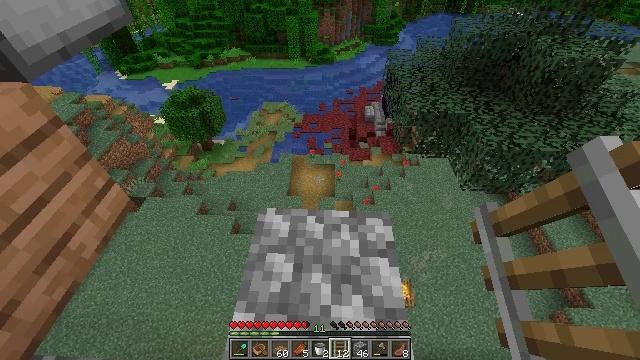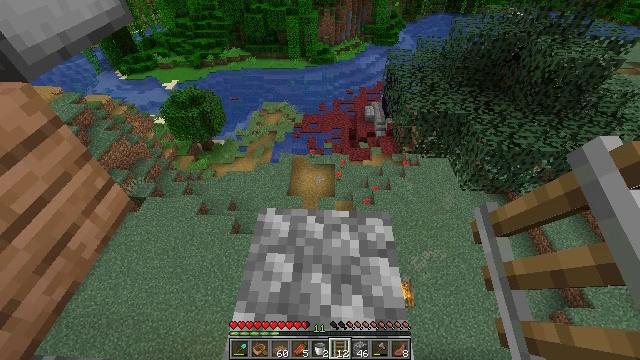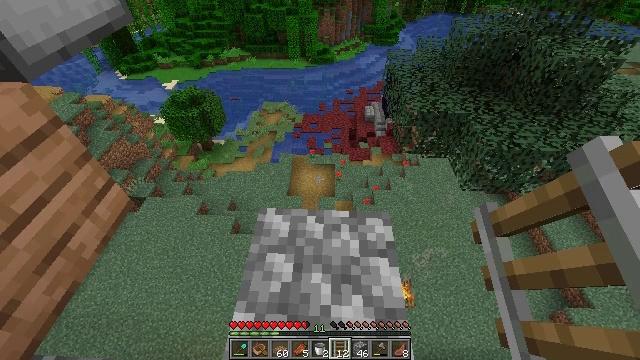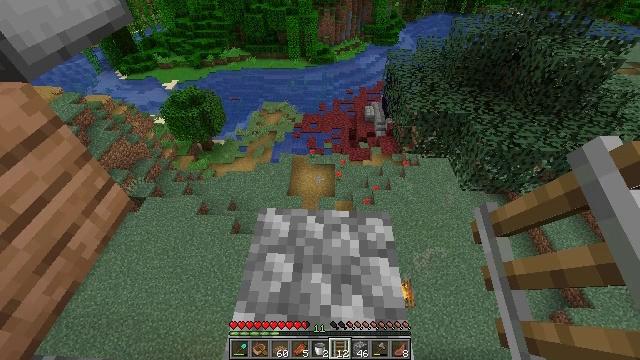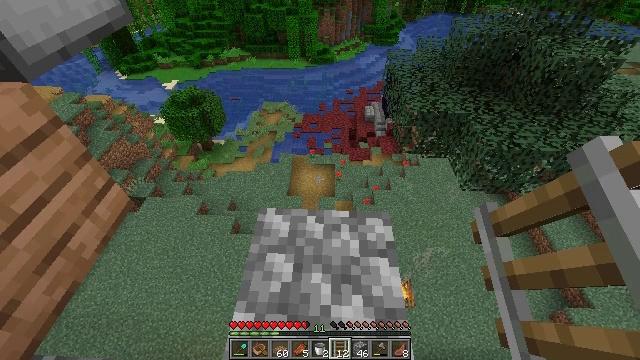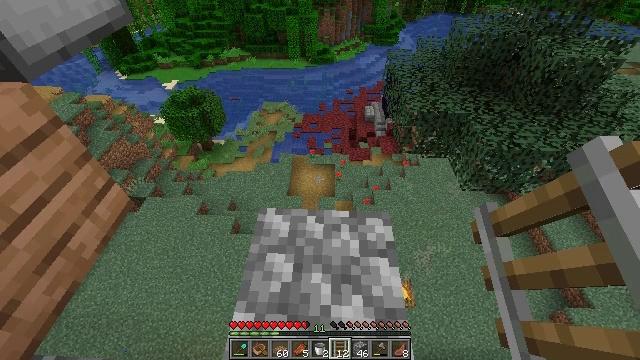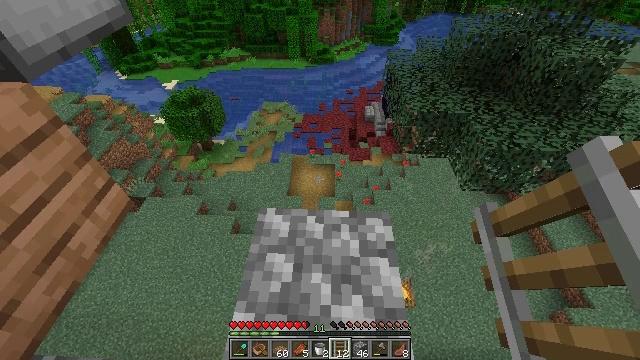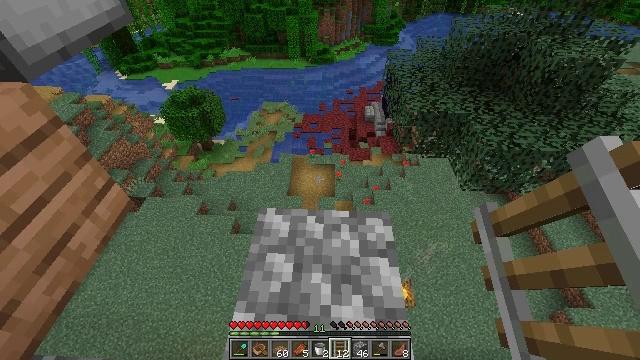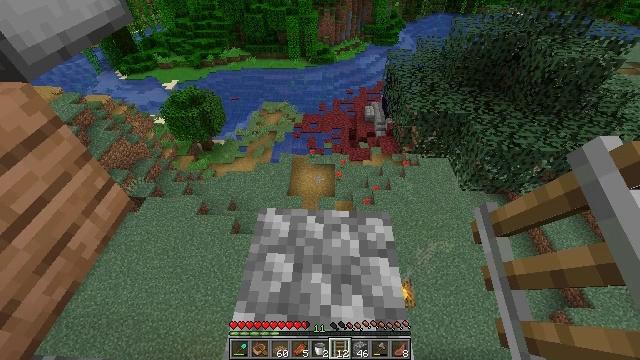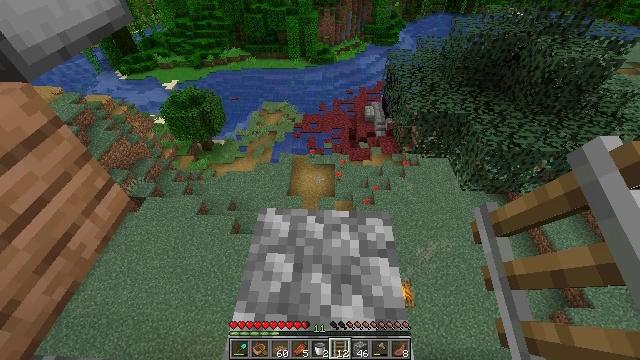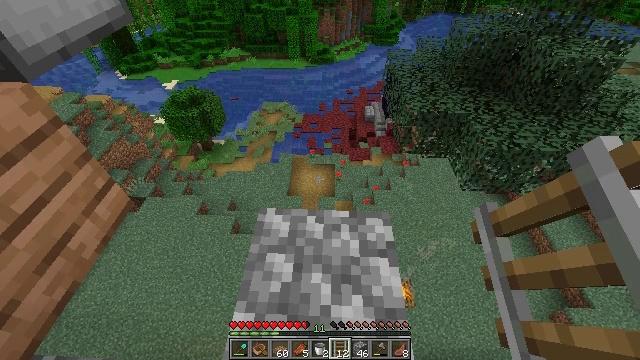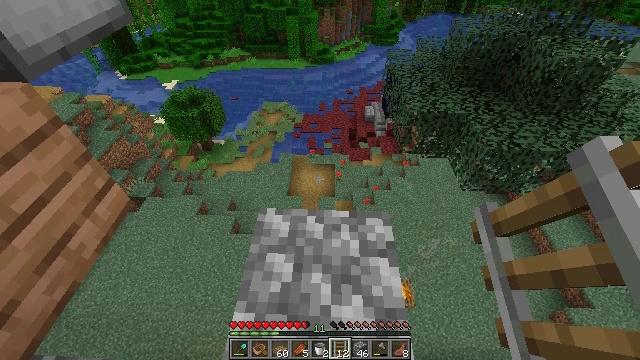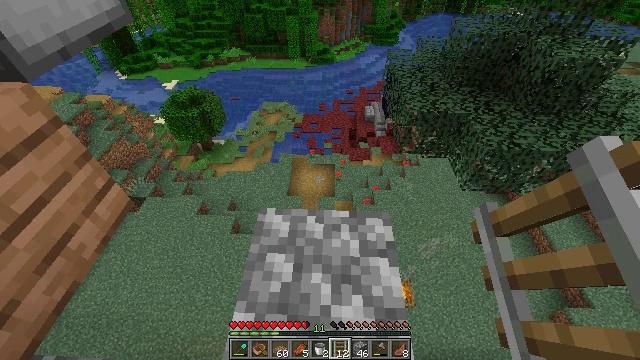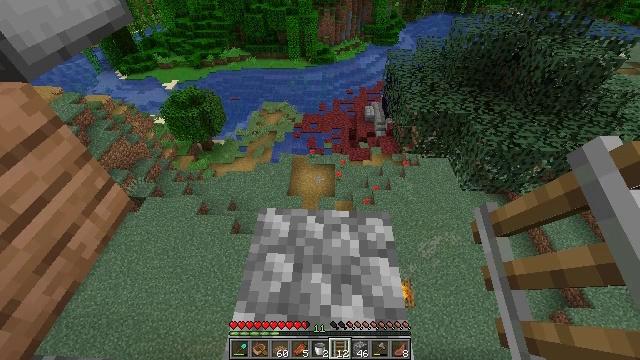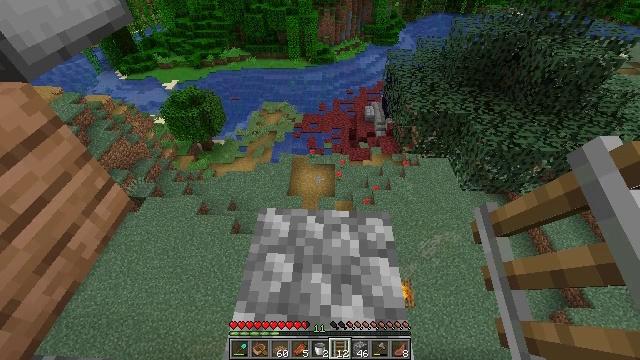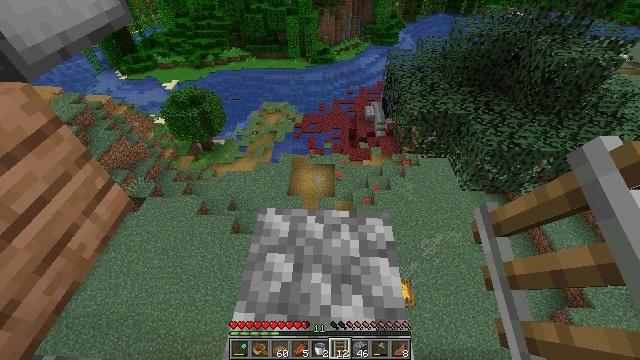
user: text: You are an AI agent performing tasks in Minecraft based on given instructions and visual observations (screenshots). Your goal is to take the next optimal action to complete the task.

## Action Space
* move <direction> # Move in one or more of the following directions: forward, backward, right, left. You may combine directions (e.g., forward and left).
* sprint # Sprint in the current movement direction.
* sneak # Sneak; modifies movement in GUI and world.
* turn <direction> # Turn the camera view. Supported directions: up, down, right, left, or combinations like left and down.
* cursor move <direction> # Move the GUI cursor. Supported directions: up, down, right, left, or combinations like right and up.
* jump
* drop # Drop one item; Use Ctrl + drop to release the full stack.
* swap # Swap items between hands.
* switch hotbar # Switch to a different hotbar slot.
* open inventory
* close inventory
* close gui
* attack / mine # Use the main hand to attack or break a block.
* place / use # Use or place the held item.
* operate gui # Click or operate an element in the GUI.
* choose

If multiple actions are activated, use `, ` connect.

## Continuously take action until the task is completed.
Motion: motion action
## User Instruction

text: Turn spruce planks into a spruce button.
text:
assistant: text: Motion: no_op
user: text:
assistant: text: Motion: no_op
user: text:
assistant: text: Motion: no_op
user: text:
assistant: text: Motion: no_op
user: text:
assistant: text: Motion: no_op
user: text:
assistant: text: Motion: no_op
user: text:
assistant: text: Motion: no_op
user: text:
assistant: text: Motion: no_op
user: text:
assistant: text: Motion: no_op
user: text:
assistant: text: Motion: no_op
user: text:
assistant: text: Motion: no_op
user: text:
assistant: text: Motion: no_op
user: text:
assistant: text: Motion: no_op
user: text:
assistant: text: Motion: no_op
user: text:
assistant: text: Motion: no_op
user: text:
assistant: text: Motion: no_op
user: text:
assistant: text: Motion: no_op
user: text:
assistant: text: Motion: no_op
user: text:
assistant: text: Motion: no_op
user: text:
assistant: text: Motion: no_op
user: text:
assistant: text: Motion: no_op
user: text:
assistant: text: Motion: no_op
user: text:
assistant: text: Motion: no_op
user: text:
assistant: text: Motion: no_op
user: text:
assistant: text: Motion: no_op
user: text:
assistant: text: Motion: no_op
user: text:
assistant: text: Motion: no_op
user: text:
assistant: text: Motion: no_op
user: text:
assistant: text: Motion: no_op
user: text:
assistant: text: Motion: no_op